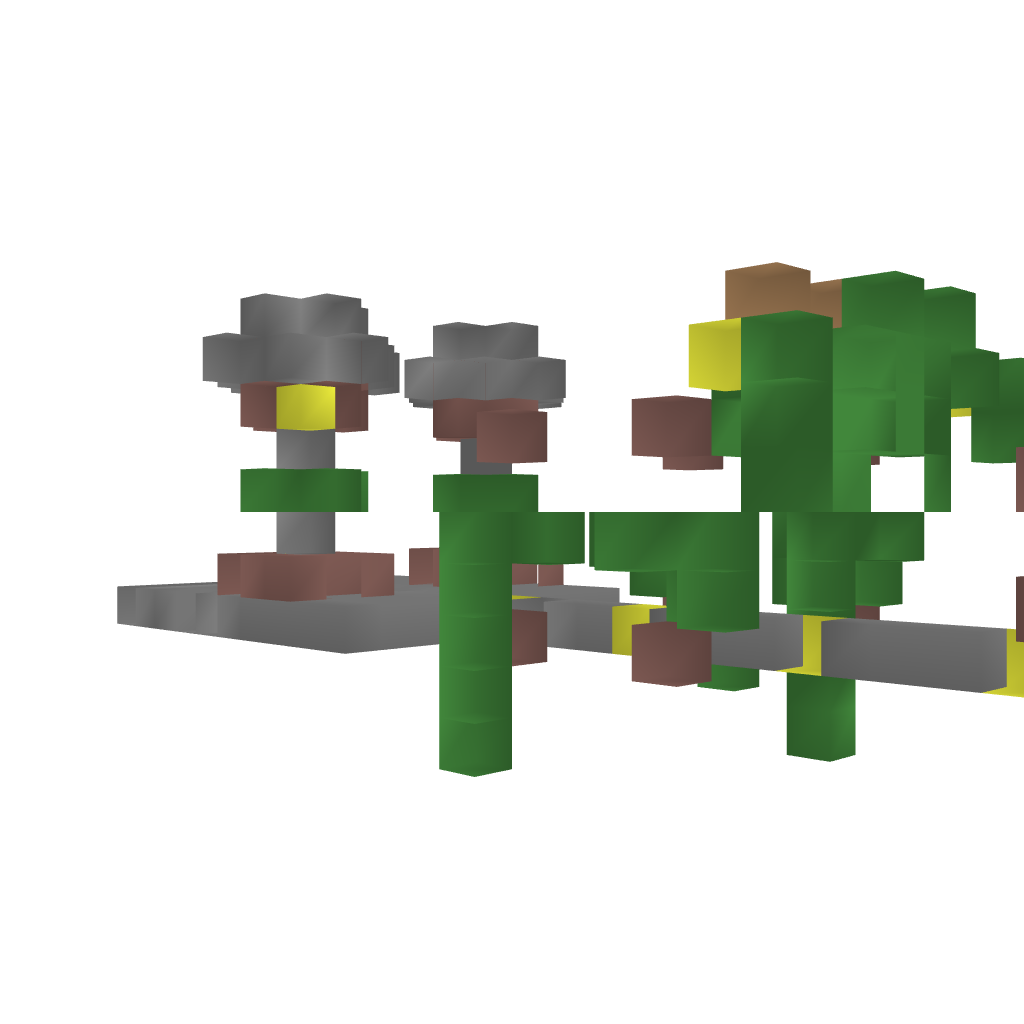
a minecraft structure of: Spawn for adventure maps bad low quality